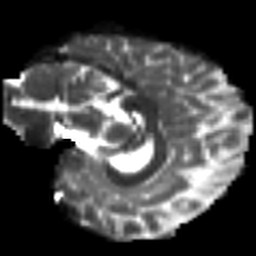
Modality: T2w
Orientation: sagittal
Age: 27
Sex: female
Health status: healthy
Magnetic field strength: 3 T
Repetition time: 9 s
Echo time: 0.093 s